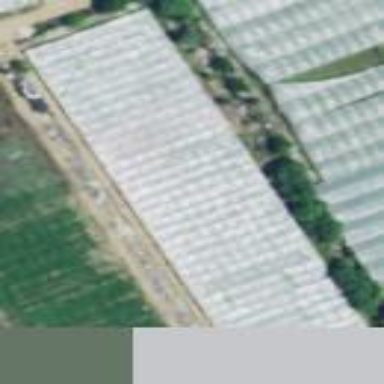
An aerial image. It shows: Greenhouse.